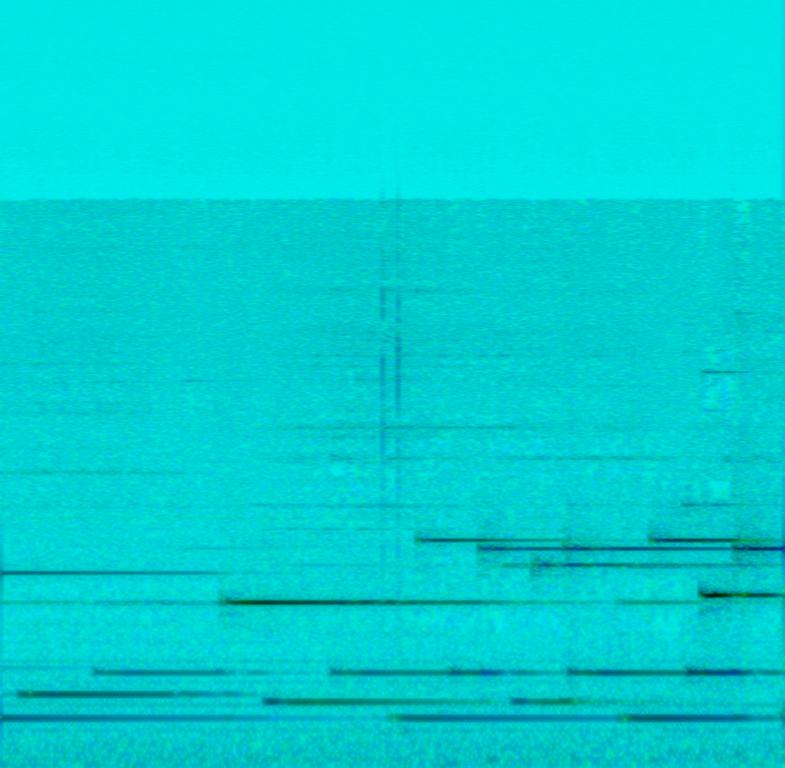
This music is a celestial instrumental. The tempo is slow with a symphonic harmony of the Vibraphones. The music is soft, gentle, and mellifluous with an ethereal, delicate, exquisite, elegant and beautiful sound.